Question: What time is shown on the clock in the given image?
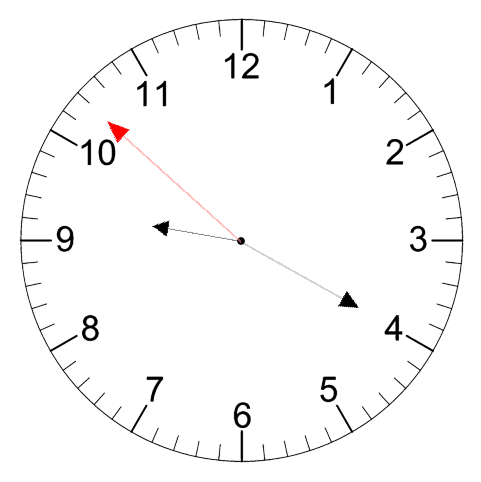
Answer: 09:19:52